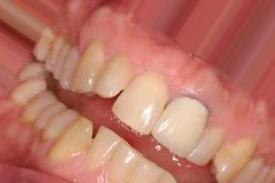
Condition: Tooth Discoloration